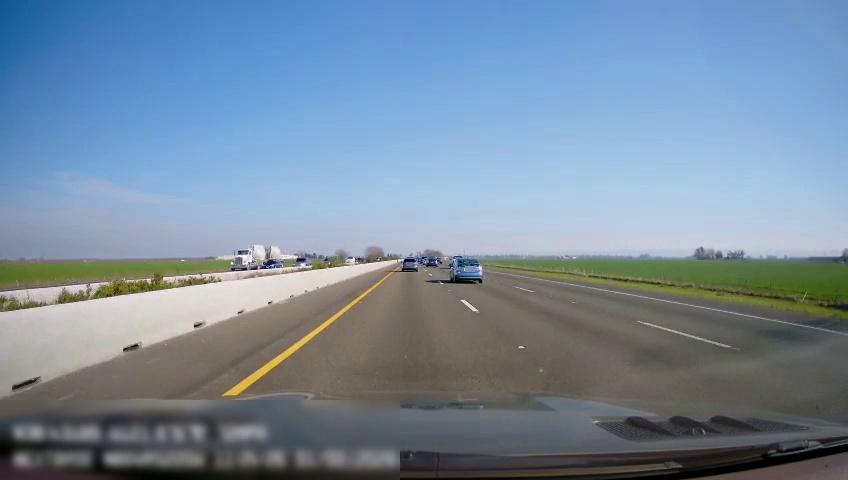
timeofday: Day
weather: Sunny
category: Drivable Space
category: Vehicles | Car
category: Vehicles | Truck
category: Vehicles | Car
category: Vehicles | SUV
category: Vehicles | SUV
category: Vehicles | Car
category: Lanes | Current Lane
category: Lanes | Current Lane
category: Lanes | Alternate Lane
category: Lanes | Alternate Lane